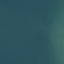
Land use / land cover class: SeaLake